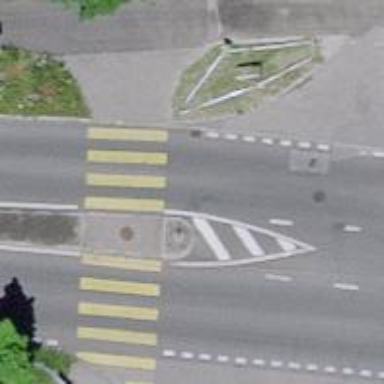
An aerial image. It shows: Asphalt footway with zebra crossing.